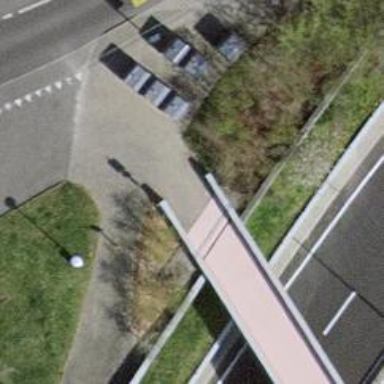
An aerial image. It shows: Footway on bridge.